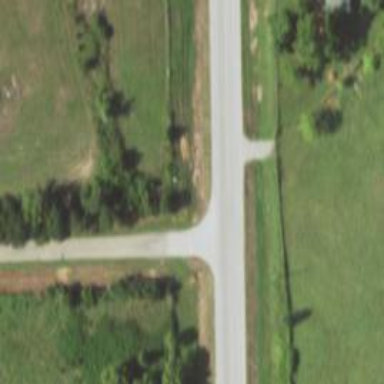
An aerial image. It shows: Road with stop sign.